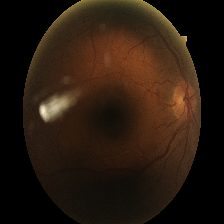
Diabetic retinopathy grade: Moderate